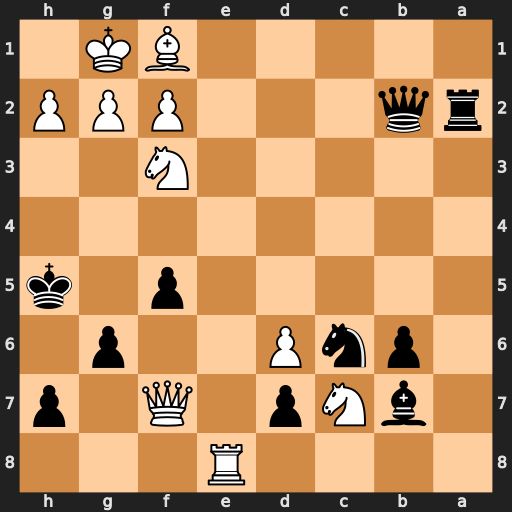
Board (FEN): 4R3/1bNp1Q1p/1pnP2p1/5p1k/8/5N2/rq3PPP/5BK1
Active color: b
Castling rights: -
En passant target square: -
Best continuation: Qxf2+ Kh1 Qxf1+ Ng1 Qxg2#